Question: im currently stuck on a problem with visual basic. I need to get the start and the end of the selection, in the example on the image it should be 12/19. Couldnt find anything on the internet.. I guess im just to stupid... Hope you can help me

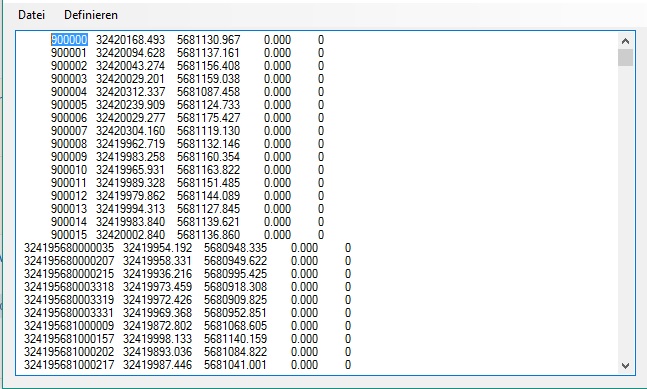
Answer: Not clear from the question, but it like a 'TextBox' control on a UserForm. If that's the case, then you can get the start and end of the current selection using the 'SelStart' and 'SelLength' properties:
'''
Dim p1 As Long
p1 = TextBox1.SelStart
Dim p2 As Long
p2 = p1 + TextBox1.SelLength
'''